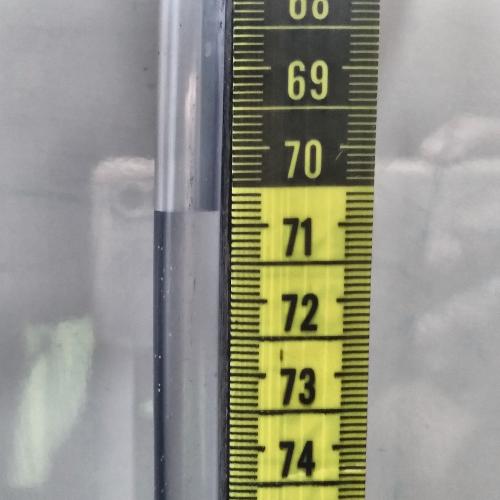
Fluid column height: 70.8 cm